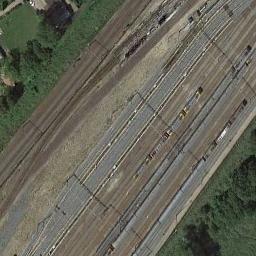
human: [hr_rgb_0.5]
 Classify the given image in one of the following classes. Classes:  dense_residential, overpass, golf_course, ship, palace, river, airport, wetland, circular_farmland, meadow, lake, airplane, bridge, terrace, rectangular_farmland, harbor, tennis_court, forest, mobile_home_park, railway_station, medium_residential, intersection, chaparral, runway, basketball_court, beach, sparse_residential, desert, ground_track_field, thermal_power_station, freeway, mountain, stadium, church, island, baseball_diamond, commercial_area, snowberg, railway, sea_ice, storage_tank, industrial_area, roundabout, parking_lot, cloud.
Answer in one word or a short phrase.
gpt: railway